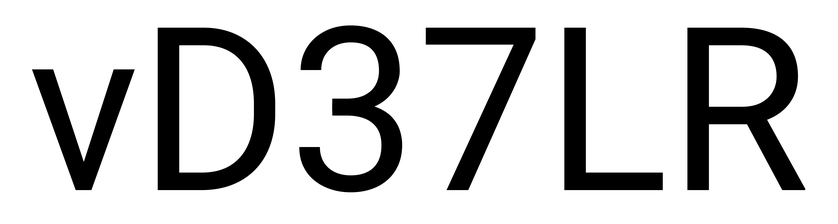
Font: Roboto_Regular